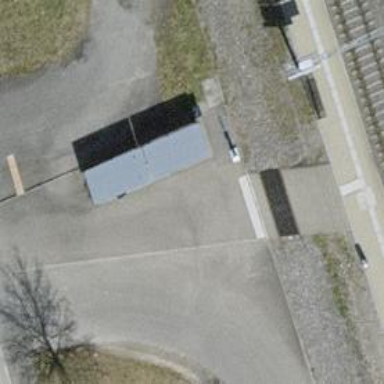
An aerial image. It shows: Bicycle parking facility.